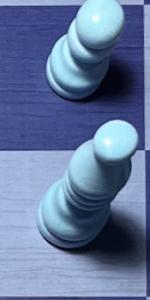
Label: Bishop_White